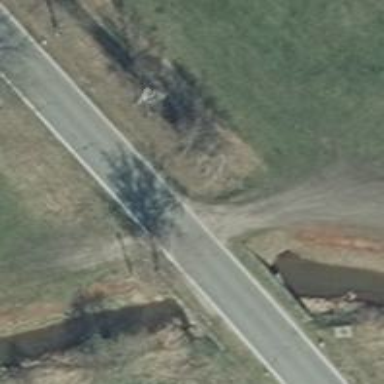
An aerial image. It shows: Tertiary road on bridge with asphalt surface.